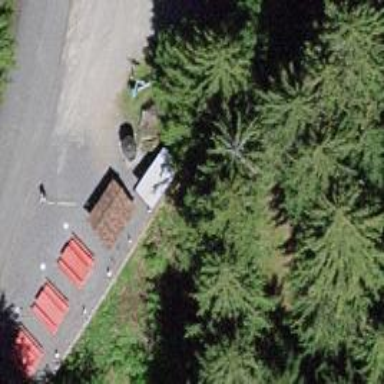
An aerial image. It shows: Barbecue grill is available at this location.